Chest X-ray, PA view. Patient: 59 years old, sex F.
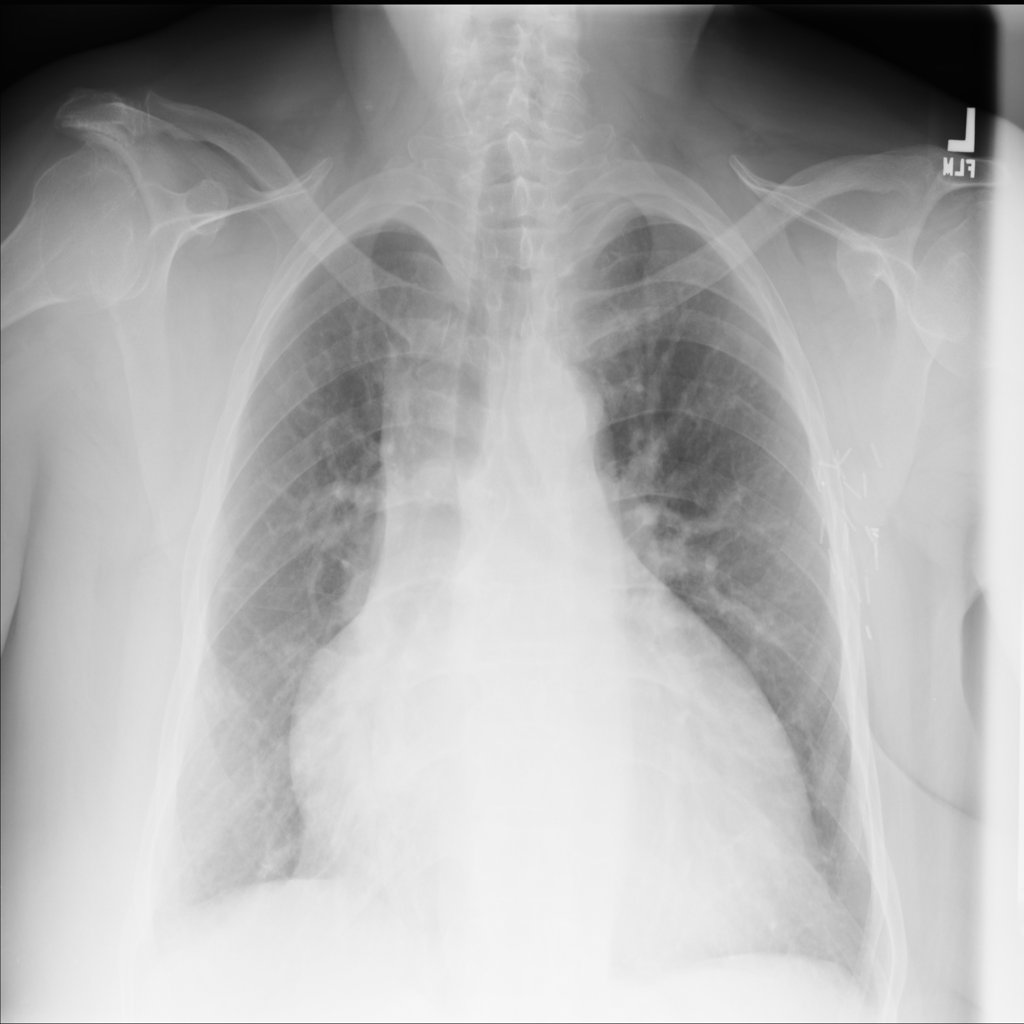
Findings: Cardiomegaly, Effusion, Emphysema